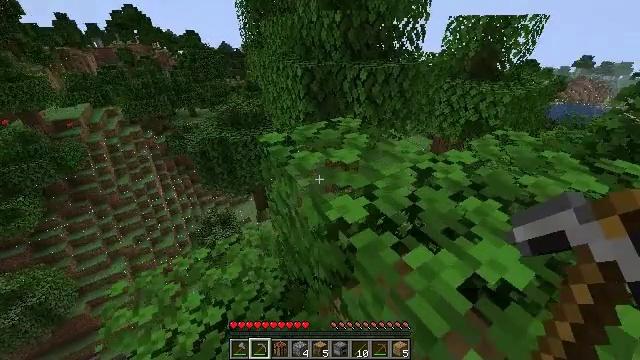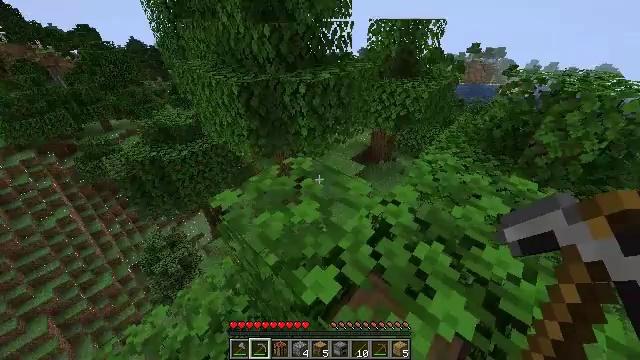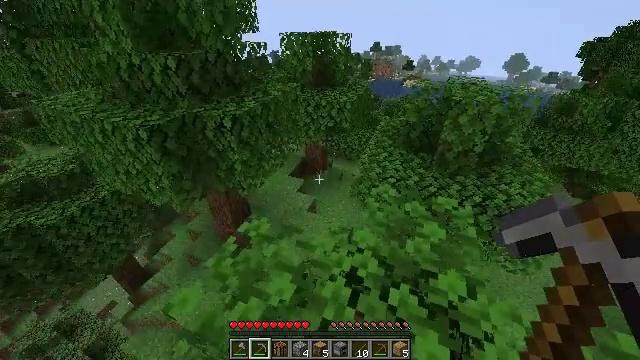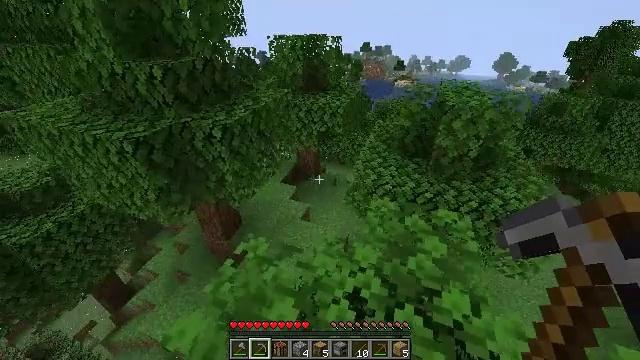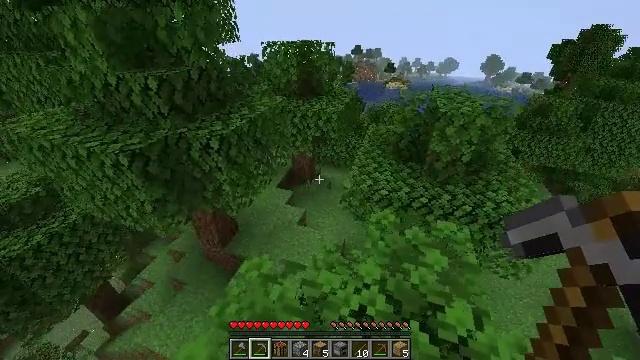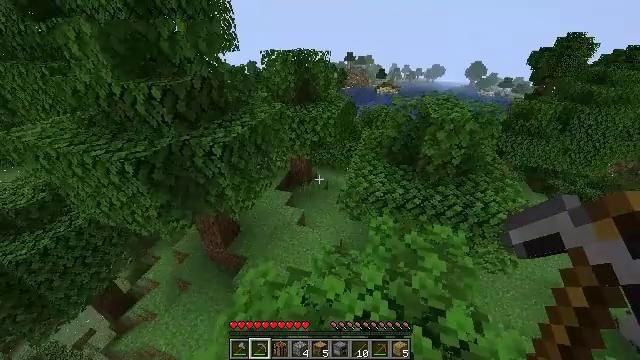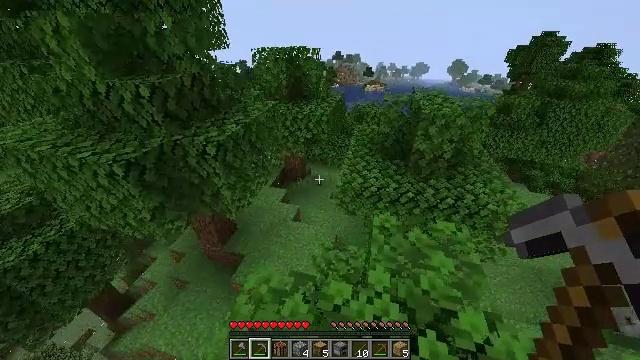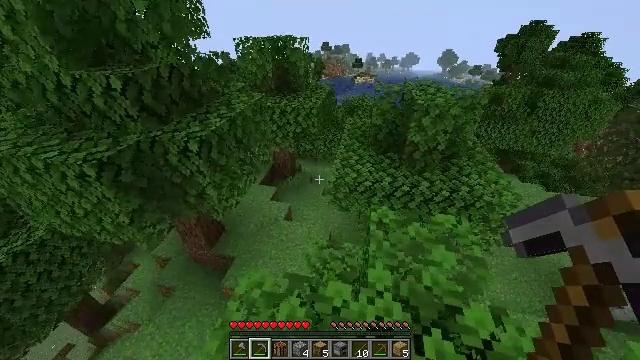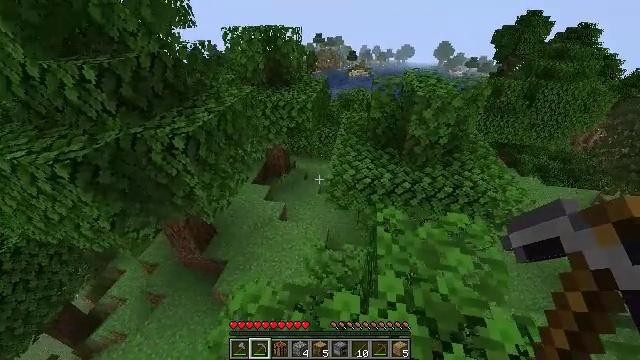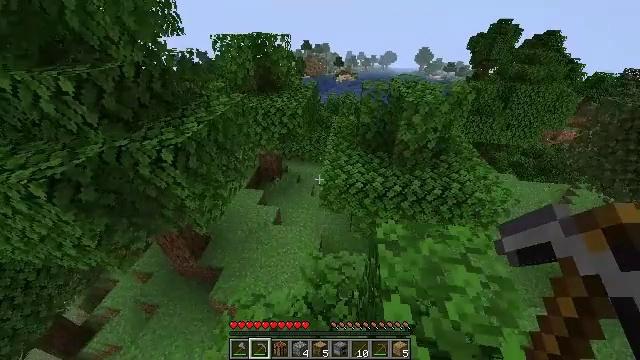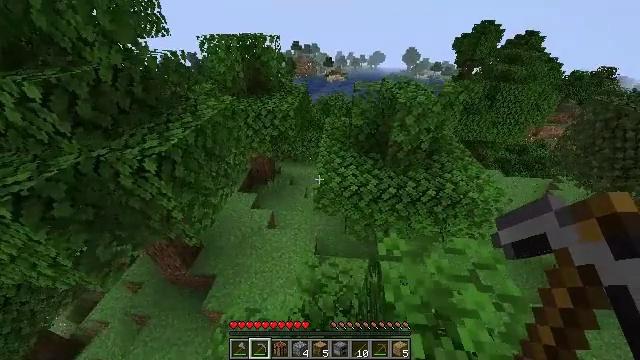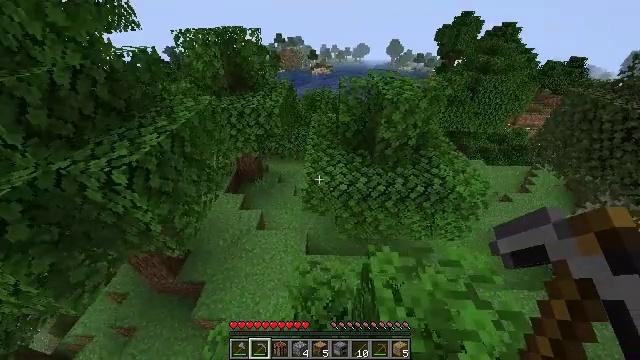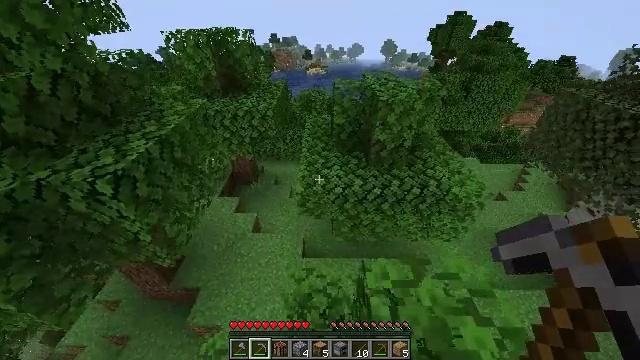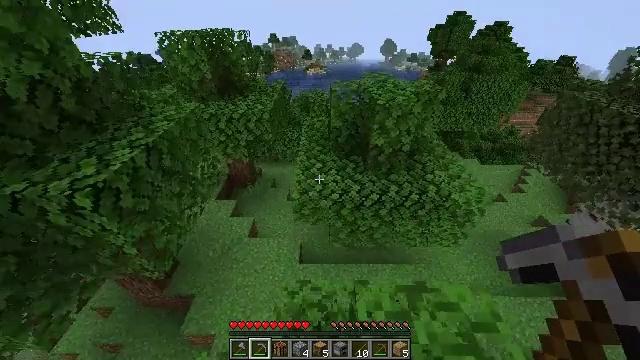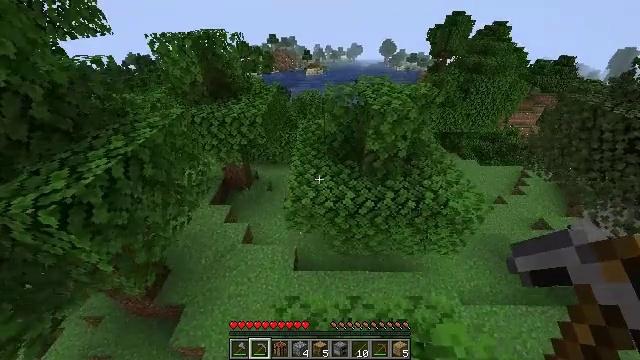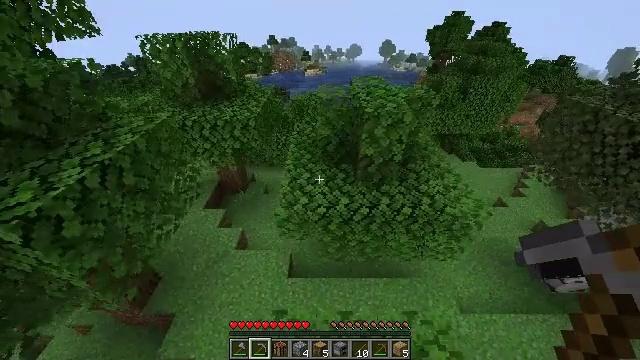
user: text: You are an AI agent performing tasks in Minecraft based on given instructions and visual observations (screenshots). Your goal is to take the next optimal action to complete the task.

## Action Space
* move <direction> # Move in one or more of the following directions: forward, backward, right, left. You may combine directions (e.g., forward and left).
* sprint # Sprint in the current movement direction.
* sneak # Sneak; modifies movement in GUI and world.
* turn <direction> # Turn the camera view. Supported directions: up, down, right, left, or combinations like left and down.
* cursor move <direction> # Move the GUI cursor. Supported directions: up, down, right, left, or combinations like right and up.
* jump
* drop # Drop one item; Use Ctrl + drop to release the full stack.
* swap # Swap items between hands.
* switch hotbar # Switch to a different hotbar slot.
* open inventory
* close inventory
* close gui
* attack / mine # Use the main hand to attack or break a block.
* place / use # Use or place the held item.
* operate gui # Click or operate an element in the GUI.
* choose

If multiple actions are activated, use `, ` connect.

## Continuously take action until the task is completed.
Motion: motion action
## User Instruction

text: Trim the tree by mining oak leaves.
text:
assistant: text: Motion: move forward and move right, sprint, turn right and down, jump
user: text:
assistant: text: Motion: move forward and move right, sprint, turn right and up
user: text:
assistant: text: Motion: move forward and move right, sprint, turn right
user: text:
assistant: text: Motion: move forward and move right, sprint, turn right
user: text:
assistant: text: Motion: move forward, sprint, turn right
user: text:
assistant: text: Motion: move forward, sprint, turn right and down
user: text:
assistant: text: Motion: move forward, sprint, turn right
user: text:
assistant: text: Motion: move forward, sprint, turn right
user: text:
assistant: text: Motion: move forward, sprint, turn right
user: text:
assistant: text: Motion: move forward, sprint, turn right
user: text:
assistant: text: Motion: move forward and move right, sprint, turn right and down
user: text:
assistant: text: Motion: move forward and move right, sprint, turn right
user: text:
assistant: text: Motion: move forward and move right, sprint
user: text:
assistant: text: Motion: move forward and move right, sprint
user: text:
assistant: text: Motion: move forward and move right, sprint
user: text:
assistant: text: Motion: move forward, sprint
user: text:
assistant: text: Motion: move forward, sprint
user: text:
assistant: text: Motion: move forward, sprint, turn left, jump
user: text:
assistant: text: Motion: move forward, sprint, jump
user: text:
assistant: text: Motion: move forward, sprint, jump
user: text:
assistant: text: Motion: move forward, sprint, jump
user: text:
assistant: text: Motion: move forward, sprint
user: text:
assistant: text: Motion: move forward, sprint
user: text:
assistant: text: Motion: move forward, sprint
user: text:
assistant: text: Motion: move forward, sprint
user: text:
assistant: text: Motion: move forward and move left
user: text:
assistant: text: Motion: move forward and move left
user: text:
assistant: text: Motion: move forward and move left, turn left and up
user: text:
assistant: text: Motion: move forward and move left, turn left and up
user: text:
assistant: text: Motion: move forward and move left, turn left and up